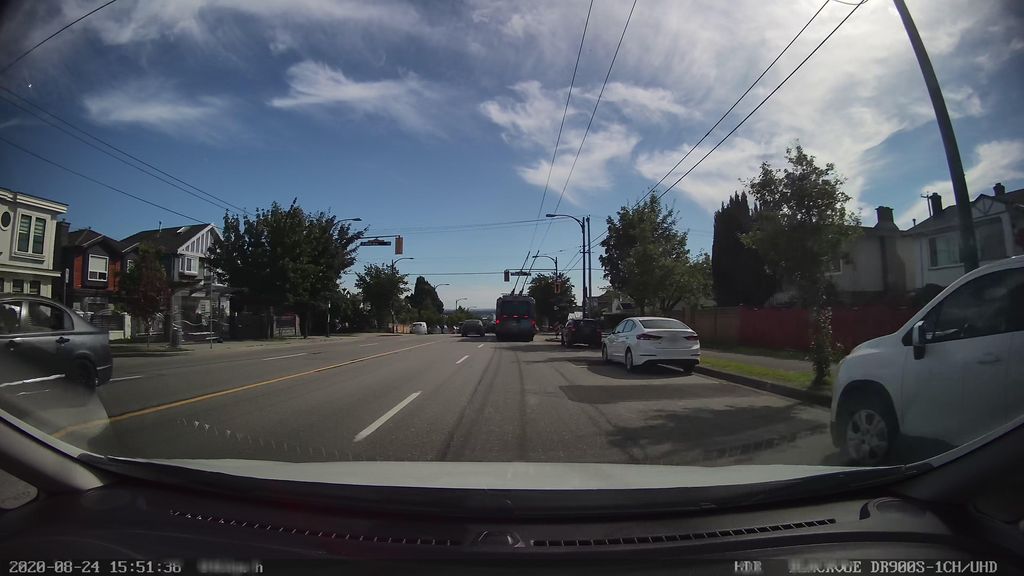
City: vancouver